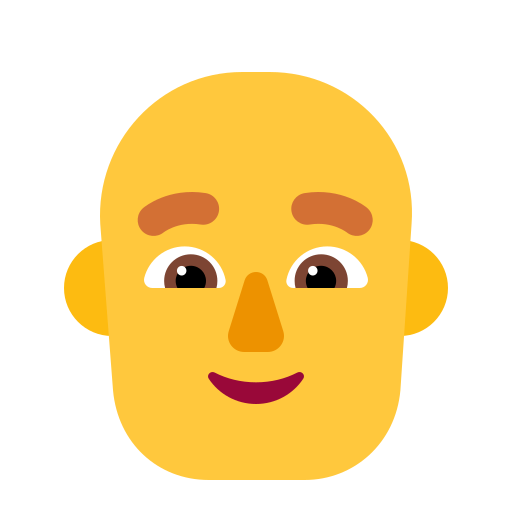
man bald flat default